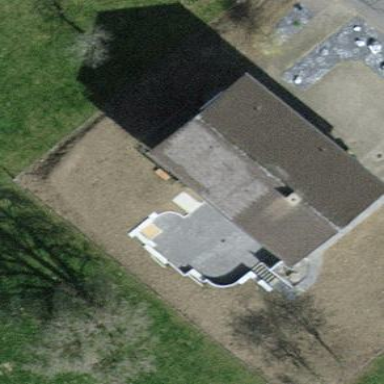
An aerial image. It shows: Gabled building.